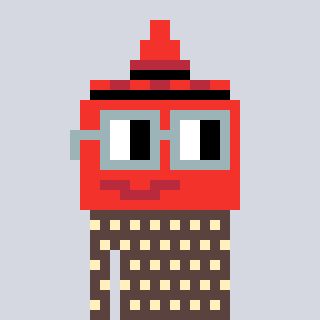
a pixel art character with square dark gray glasses, a ketchup-shaped head and a darkbrown-colored body on a cool background